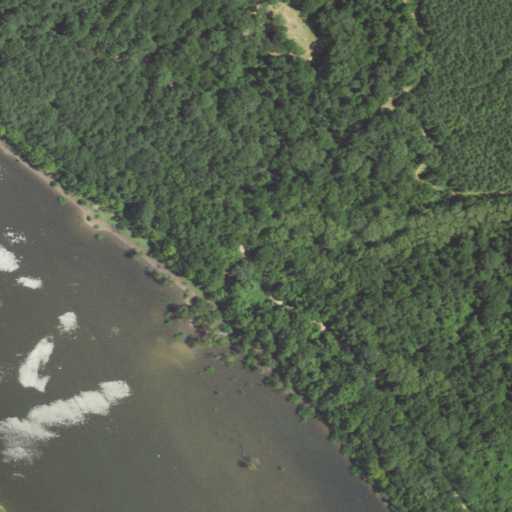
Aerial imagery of cliff(s) in Louisiana named Grimes Bluff containing woody wetlands, open water, evergreen forest, open development, and mixed forest